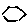
Label: hexagon